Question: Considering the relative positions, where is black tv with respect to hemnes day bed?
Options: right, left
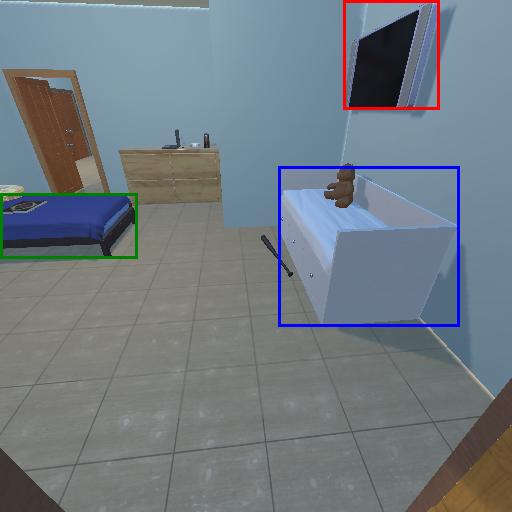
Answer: right